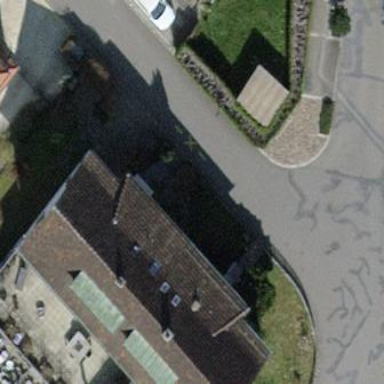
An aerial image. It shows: Gabled roof on building that houses apartments.